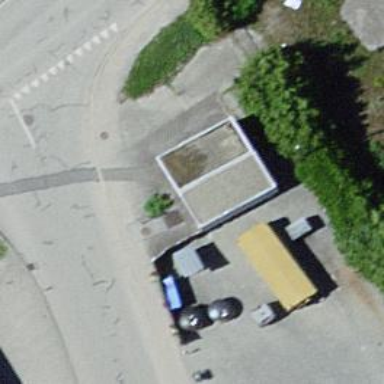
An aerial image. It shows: Garage.